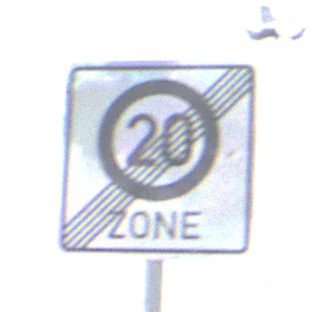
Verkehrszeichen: EndeZone20
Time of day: MorningAfternoon
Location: Outdoor (RoadRail)
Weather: PartlyCloudy
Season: NotSpecified
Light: Natural